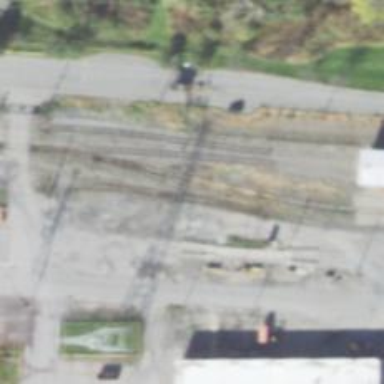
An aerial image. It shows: Rail spur service.